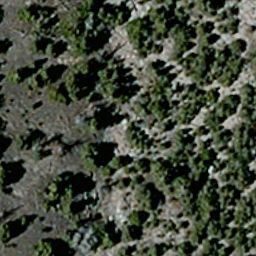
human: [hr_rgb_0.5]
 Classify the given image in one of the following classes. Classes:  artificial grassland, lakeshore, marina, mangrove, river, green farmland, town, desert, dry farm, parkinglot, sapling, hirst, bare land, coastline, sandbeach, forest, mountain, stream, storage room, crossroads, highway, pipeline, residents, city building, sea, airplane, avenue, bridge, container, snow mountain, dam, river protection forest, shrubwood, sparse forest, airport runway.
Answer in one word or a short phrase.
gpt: sparse forest